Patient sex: M
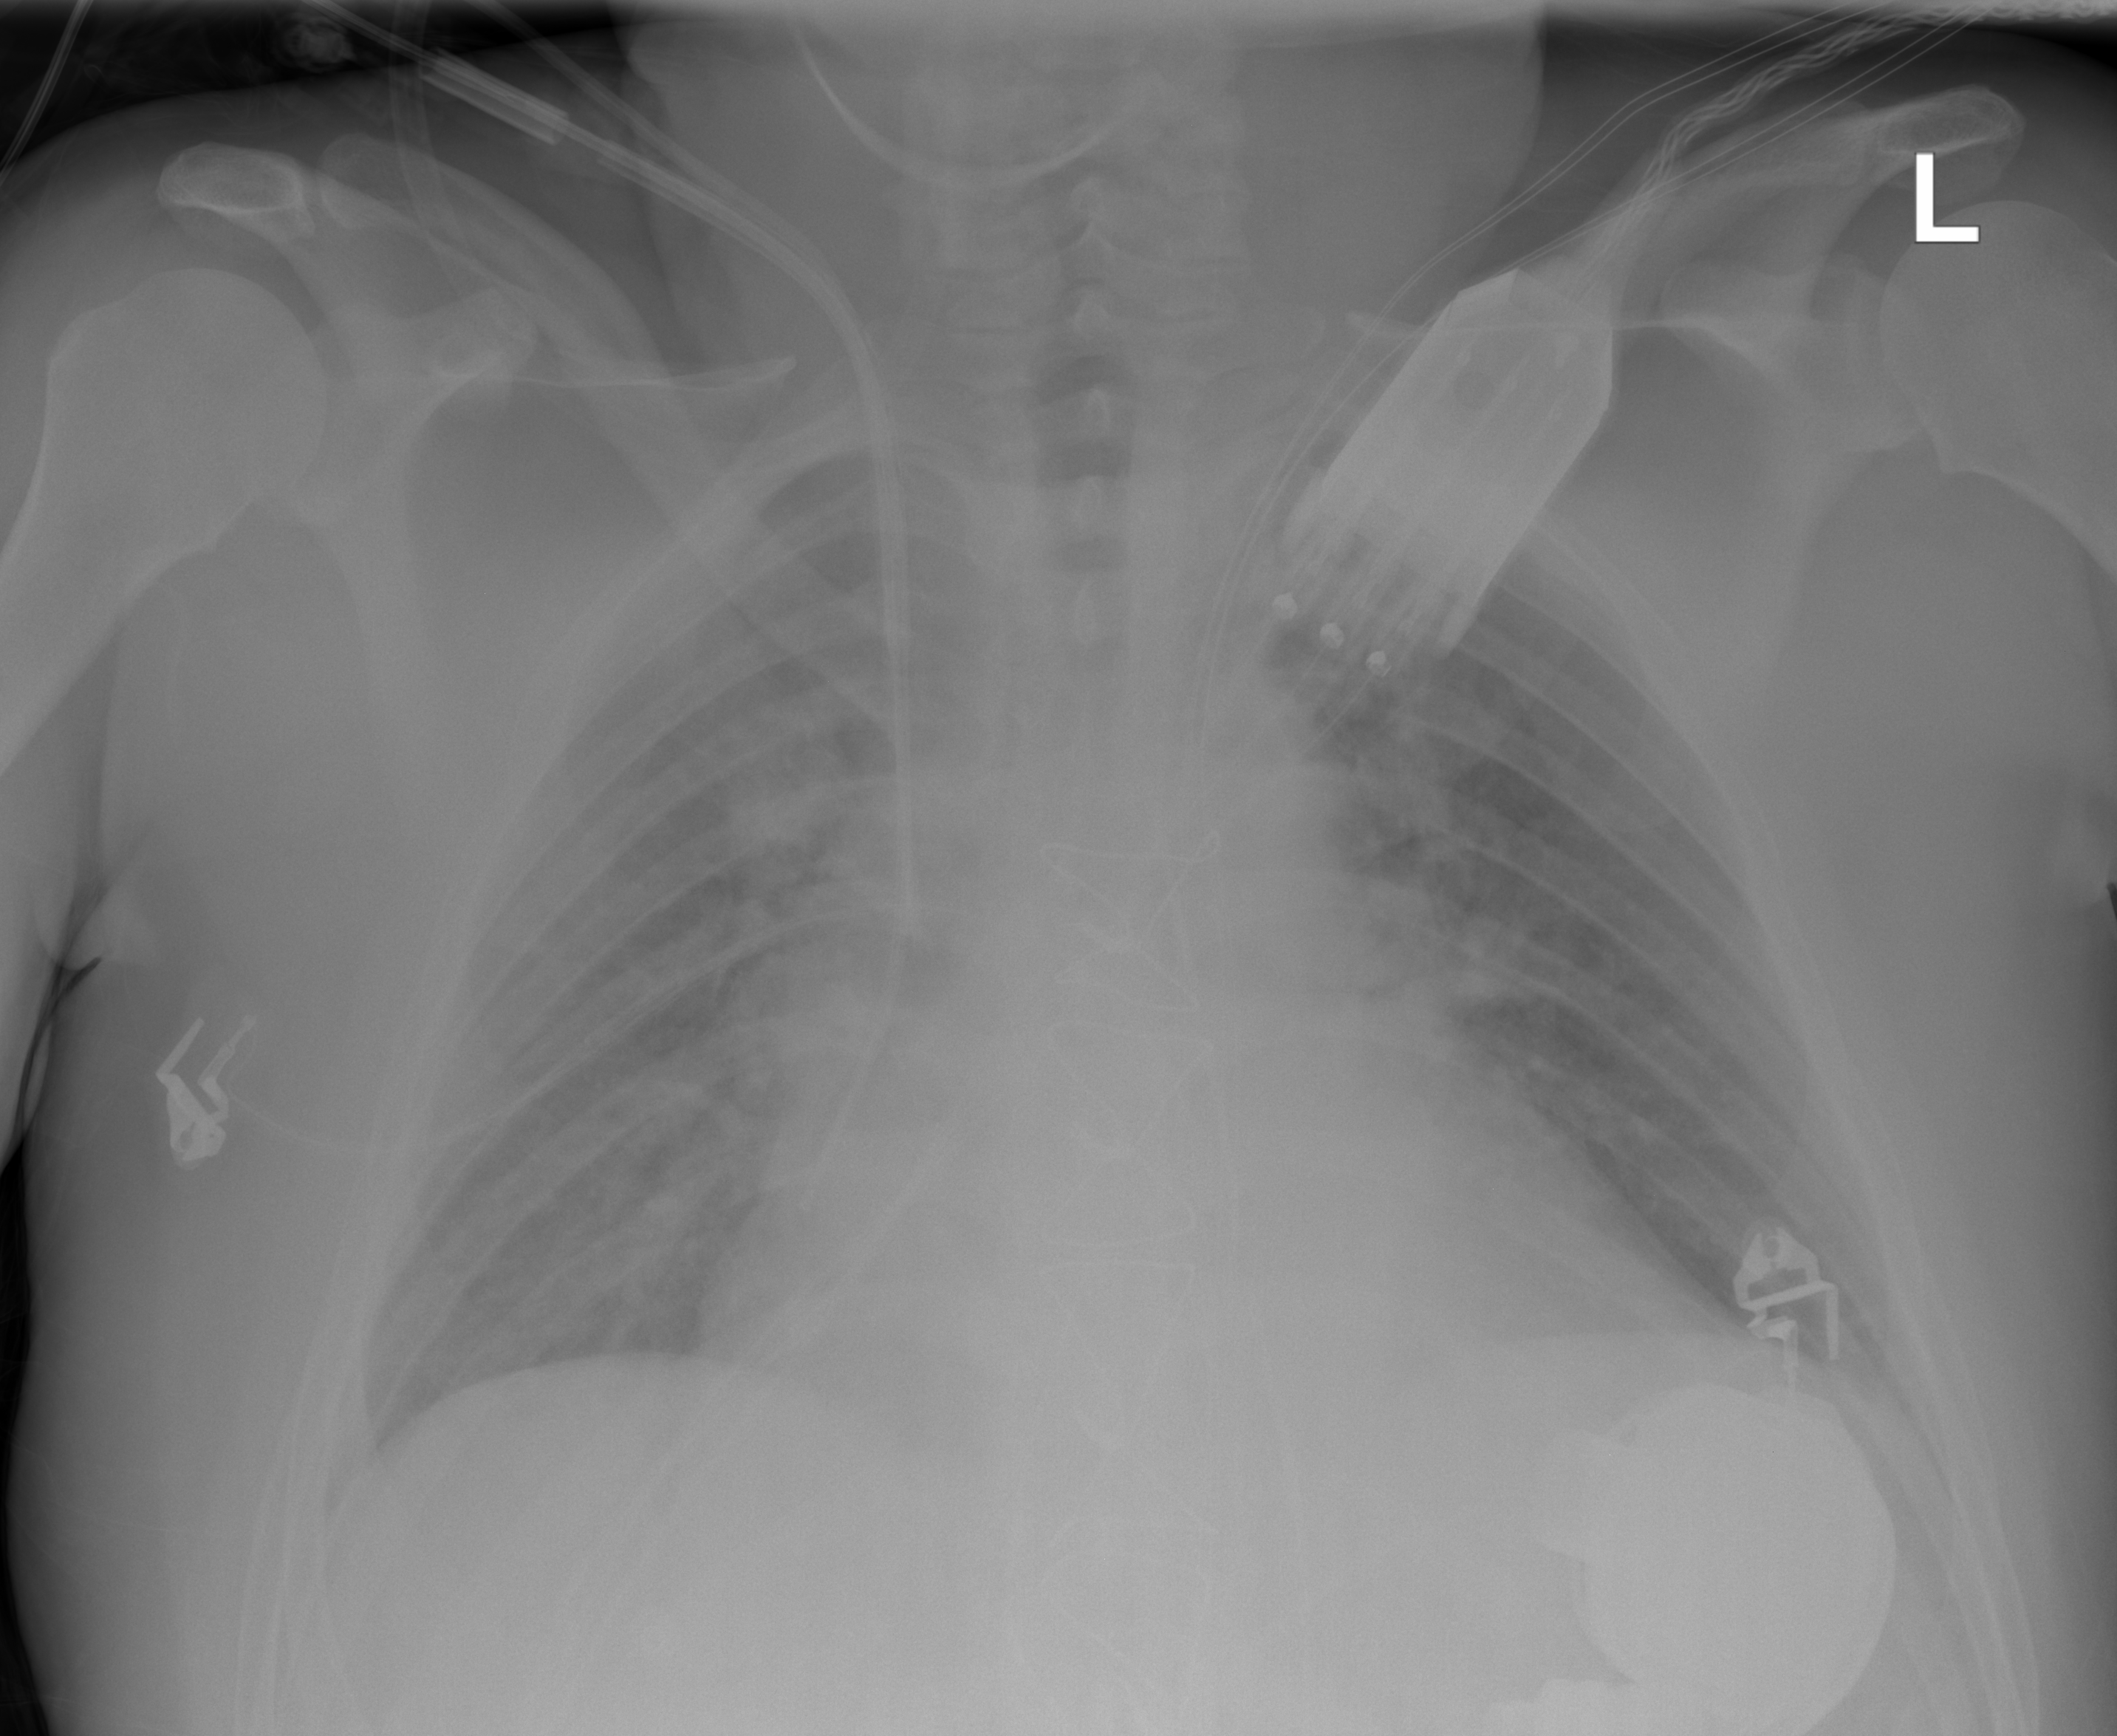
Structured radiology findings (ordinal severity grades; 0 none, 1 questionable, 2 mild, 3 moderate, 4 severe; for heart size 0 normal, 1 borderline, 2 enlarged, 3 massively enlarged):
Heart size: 0
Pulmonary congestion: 1
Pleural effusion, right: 0
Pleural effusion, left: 0
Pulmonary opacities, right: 0
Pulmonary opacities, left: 0
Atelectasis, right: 0
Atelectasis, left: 0